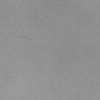
Label: dusty